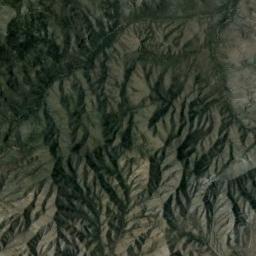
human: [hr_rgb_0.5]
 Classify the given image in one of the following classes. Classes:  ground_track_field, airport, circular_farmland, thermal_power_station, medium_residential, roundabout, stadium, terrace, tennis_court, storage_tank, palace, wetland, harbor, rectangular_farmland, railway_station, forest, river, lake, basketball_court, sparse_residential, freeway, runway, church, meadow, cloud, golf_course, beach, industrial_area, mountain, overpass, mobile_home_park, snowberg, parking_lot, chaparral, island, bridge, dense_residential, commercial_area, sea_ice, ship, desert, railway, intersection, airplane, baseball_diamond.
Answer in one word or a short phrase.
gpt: mountain